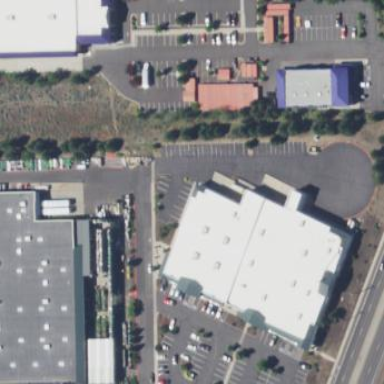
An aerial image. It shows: Building.